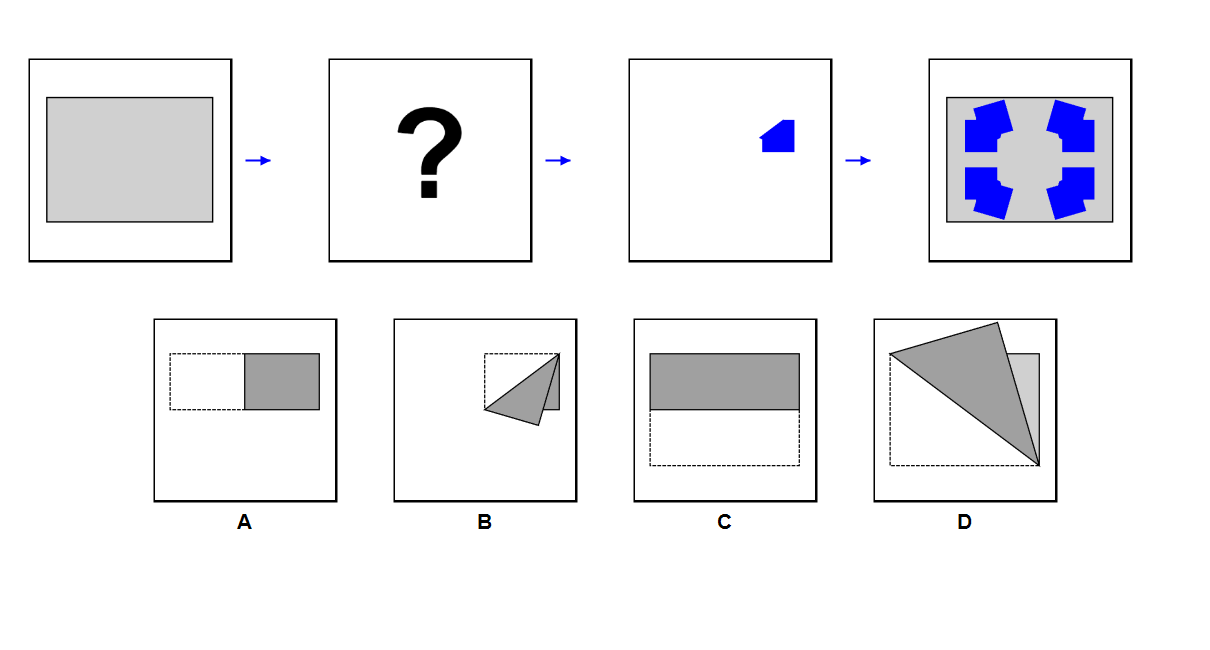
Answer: D